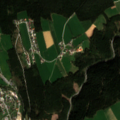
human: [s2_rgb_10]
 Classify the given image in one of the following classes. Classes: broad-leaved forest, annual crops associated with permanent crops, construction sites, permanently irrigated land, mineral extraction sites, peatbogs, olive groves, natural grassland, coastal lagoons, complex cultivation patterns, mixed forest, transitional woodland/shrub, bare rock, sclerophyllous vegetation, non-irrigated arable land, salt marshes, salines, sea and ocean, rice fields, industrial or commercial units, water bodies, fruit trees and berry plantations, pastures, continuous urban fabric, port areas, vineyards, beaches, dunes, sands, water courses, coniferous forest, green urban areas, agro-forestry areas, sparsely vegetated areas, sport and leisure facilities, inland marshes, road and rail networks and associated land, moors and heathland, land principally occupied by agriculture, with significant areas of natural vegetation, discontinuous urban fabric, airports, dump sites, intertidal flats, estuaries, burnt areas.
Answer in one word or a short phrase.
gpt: discontinuous urban fabric, pastures, complex cultivation patterns, coniferous forest